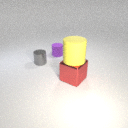
small gray metal cylinder in front of small purple rubber cylinder